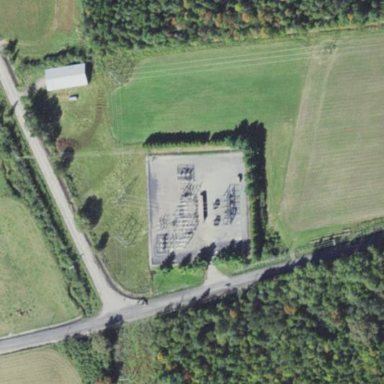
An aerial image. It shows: Distribution-level power substation.